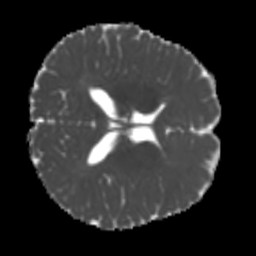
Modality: MD
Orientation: axial
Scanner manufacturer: siemens
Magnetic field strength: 3 T
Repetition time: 4 s
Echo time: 0.0594 s